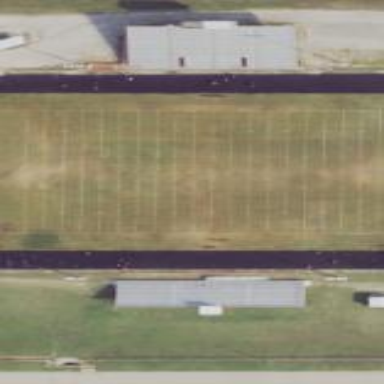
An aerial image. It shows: American football pitch for leisure and sport activities.